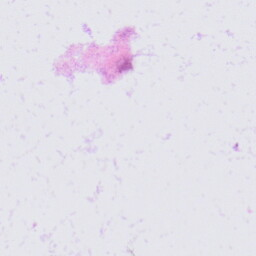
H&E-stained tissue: Skin